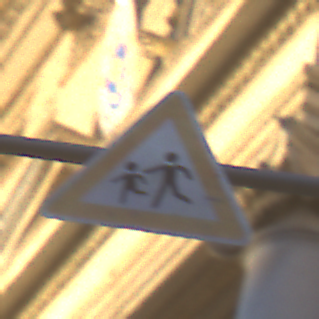
Verkehrszeichen: KinderRechts
Umgebung: Outdoor, Urban
Tageszeit: SunriseSunset
Wetter: Clear
Licht: Natural
Jahreszeit: NotSpecified
Kontrast: MediumContrast